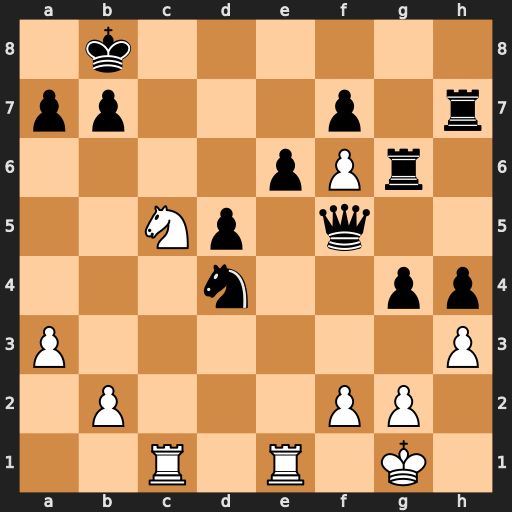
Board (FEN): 1k6/pp3p1r/4pPr1/2Np1q2/3n2pp/P6P/1P3PP1/2R1R1K1
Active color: w
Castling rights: -
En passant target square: -
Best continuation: Nd7+ Ka8 Rc8#